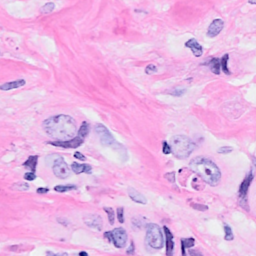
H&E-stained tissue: Breast